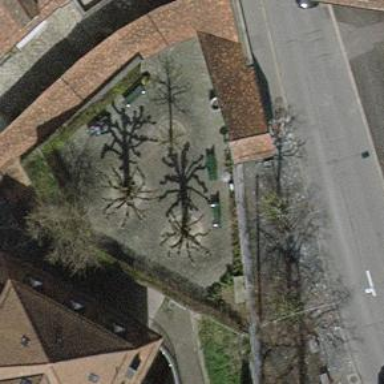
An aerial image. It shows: Bench.